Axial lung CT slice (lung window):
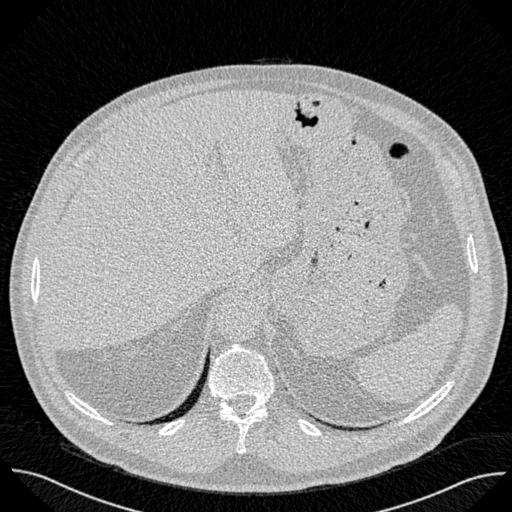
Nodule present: no